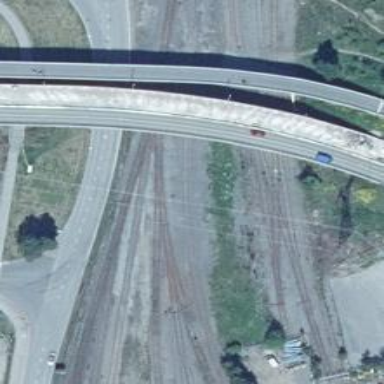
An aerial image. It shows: Abandoned spur railway.